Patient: sex F, age 78
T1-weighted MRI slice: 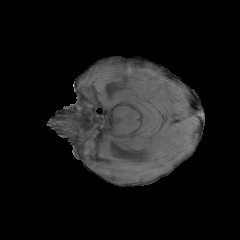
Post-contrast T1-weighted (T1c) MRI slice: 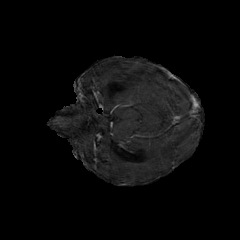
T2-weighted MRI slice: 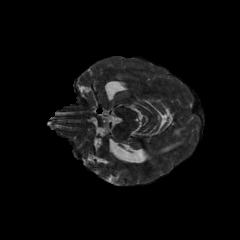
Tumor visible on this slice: no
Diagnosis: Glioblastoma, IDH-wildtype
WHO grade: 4